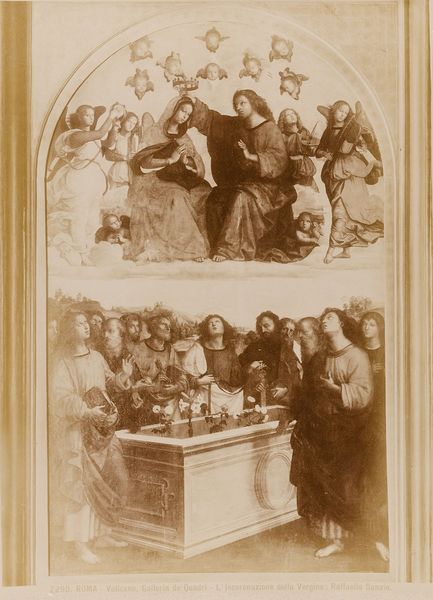
Künstler: Giacomo Brogi
Standort: Hamburg
Institution: Museum für Kunst und Gewerbe Hamburg
Schlagwörter: malerei, foto, fotografie, photographie, photo, maria, lichtbild, pala, bildwerke, marias, angewandte und bildende kunst, hessische systematik, schwarzweißpositivverfahren, silbersalzverfahren, schwarzweißfotografie, reproduktionsfotografie, kunstreproduktion, reproduktionsphotographie, krönung, kollodiumpapier, kollodium, zelloidinpapier, marienkrönung, oddi